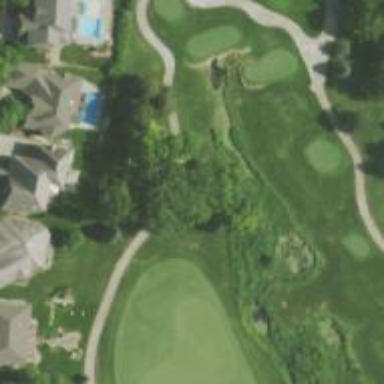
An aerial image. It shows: Golf water hazard.